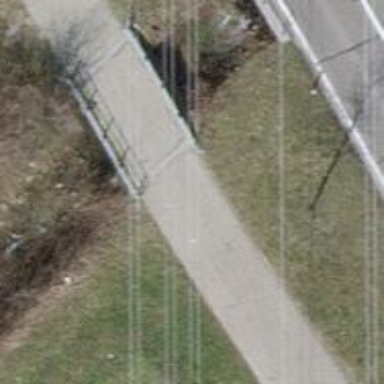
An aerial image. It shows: Path over bridge with asphalt surface.